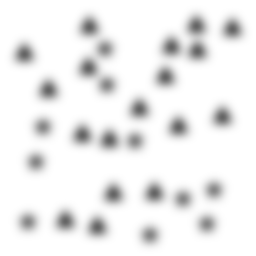
Squares: 0
Triangles: 18
Stars: 10
Total shapes: 28